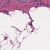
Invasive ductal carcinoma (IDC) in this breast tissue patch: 1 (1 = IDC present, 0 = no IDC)